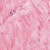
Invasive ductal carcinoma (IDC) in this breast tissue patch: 0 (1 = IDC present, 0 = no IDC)